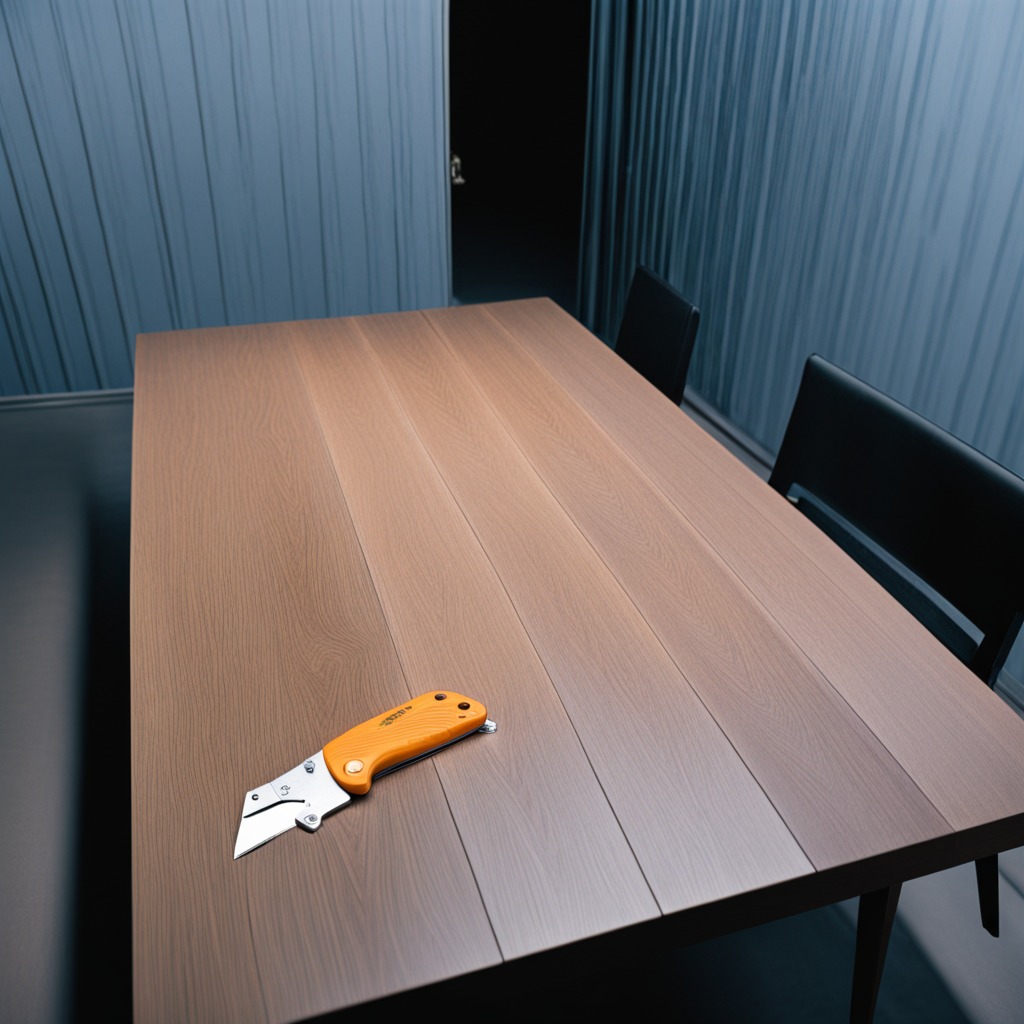
A utility knife lies on the table with faint burn marks in a small garage at twilight.